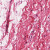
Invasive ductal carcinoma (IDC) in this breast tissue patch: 0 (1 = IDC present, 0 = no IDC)